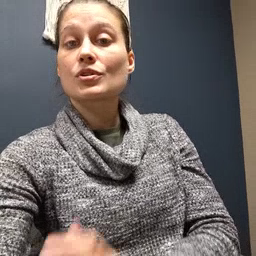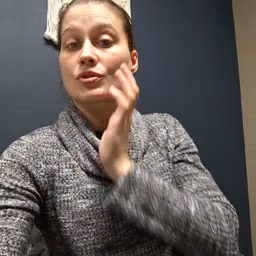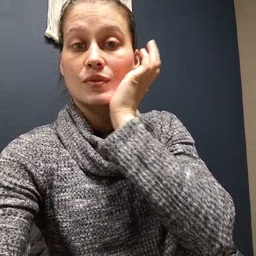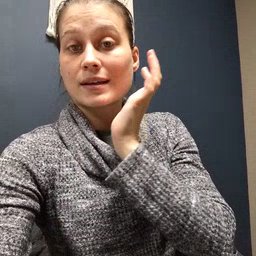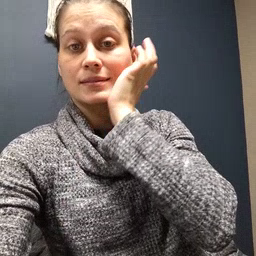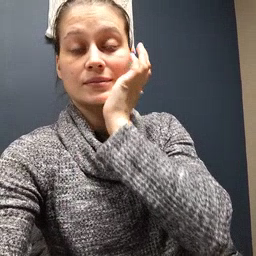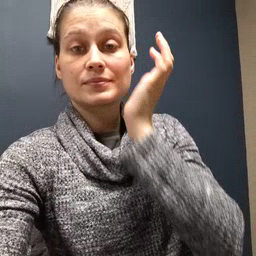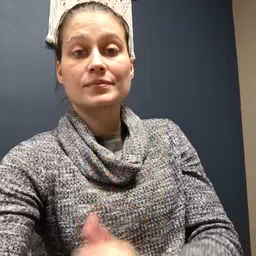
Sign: grass